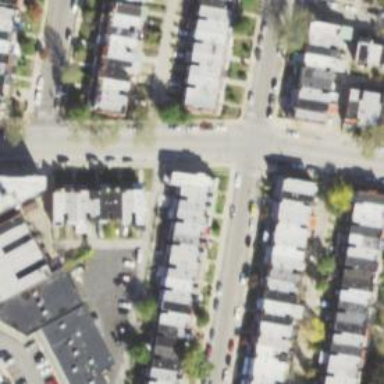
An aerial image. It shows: Alley classified as service road.